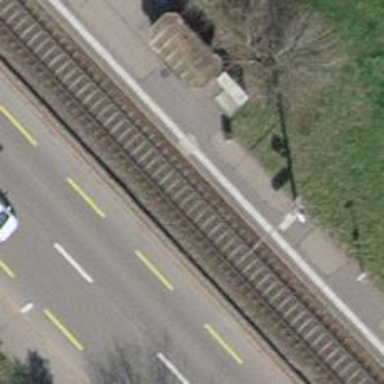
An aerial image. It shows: Public transport stop position along the railway.